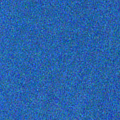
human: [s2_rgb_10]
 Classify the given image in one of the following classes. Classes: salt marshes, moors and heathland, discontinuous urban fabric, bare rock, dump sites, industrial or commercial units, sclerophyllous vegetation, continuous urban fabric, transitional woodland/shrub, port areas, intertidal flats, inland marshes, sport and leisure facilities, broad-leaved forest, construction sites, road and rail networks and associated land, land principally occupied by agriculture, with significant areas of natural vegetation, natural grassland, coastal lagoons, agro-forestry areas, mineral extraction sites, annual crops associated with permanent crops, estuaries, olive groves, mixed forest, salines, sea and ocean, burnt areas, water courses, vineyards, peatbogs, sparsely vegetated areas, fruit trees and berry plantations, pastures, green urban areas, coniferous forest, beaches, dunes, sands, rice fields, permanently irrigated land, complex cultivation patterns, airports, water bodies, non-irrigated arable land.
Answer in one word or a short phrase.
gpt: sea and ocean